Question: I'm trying to implement a notification system like Quoras, where changes is marked with red and green. Red for old text and green for new. If you have a Quora account go to <URL> and you will know what I mean or just look at the example below:

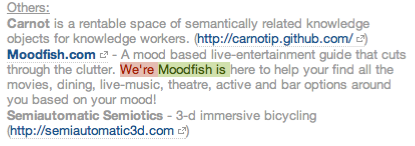
Answer: <URL>.